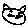
Label: cat